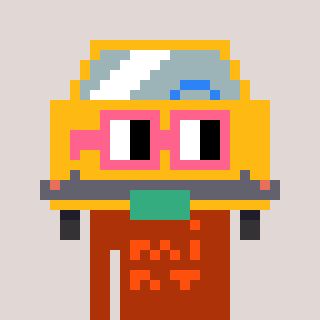
a pixel art character with square pink glasses, a taxi-shaped head and a hotbrown-colored body on a warm background